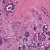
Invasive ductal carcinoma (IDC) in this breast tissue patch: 1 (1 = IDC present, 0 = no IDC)